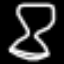
Label: hourglass